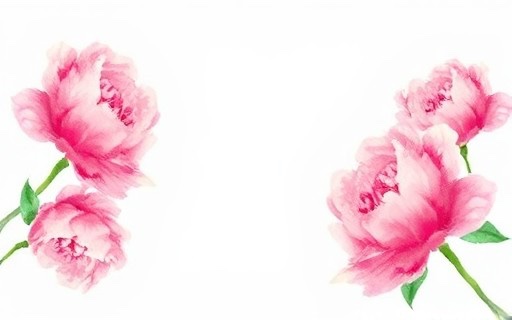
Category: Anniversary